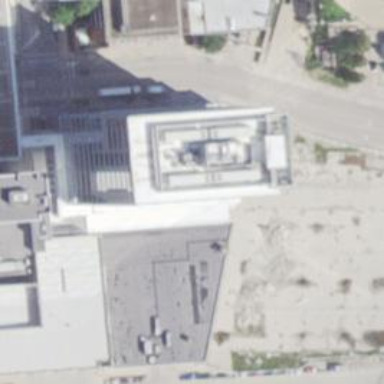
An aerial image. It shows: Part of the building is designated for commercial use.